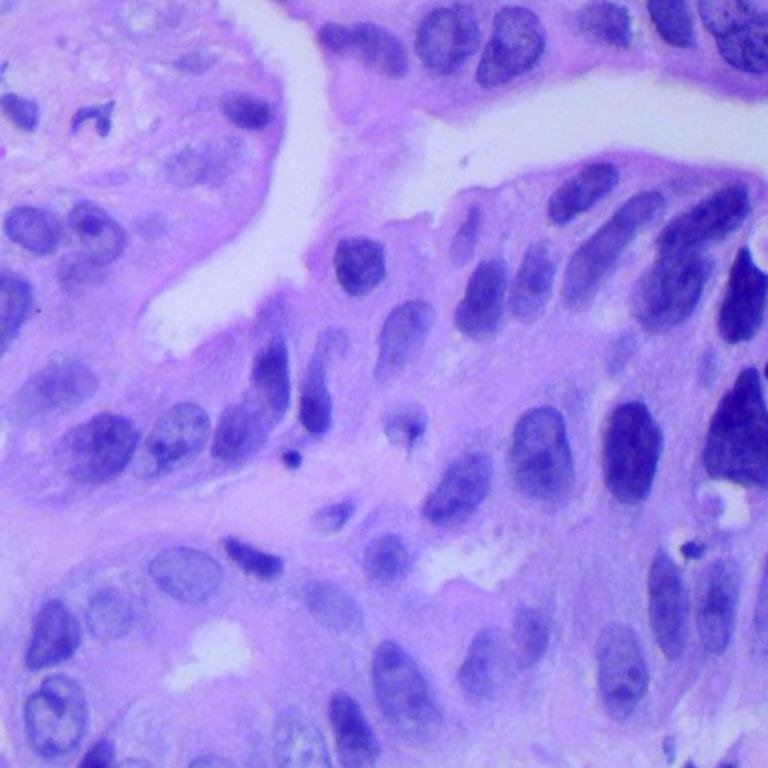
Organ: lung
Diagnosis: adenocarcinomas